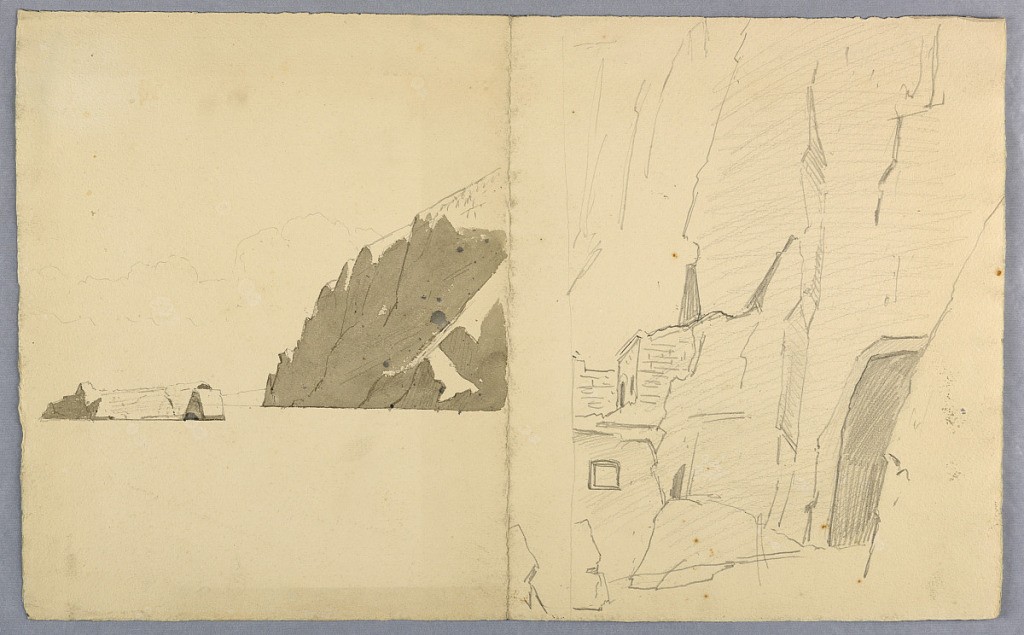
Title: Study of seascape
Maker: William Stanley Haseltine, American, 1835–1900
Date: ca. 1855
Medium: Brush and wash, graphite on paper
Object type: Drawing
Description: Sketch of a coastal cliff and rock formation.